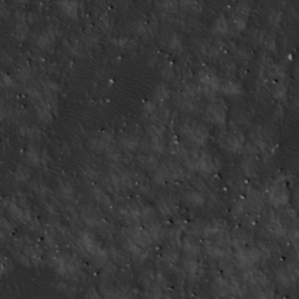
Label: non_frost